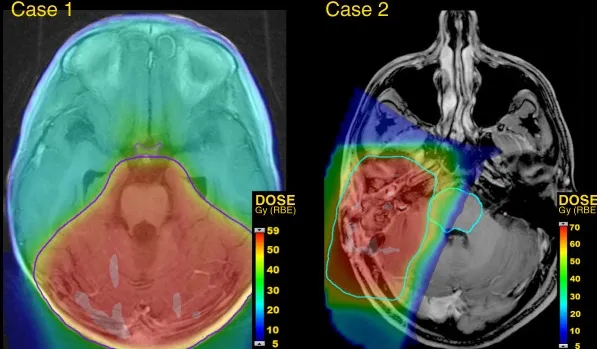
Colorwash dose distributions for prior radiation therapy are shown. Case 1, on the left, received treatment for medulloblastoma, 23.4 Gy (RBE) to the neuroaxis and a boost to the posterior fossa to 55.8 Gy (RBE). The 46 Gy (RBE) isodose line (purple) encroached upon the optic chiasm (purple). Case 2, on the right, received treatment for a grade III posterior fossa meningioma to 70.2 Gy (RBE). The 62 Gy (RBE) isodose line (cyan) abutted the lateral surface of the brainstem (cyan).
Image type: radiology (mri)